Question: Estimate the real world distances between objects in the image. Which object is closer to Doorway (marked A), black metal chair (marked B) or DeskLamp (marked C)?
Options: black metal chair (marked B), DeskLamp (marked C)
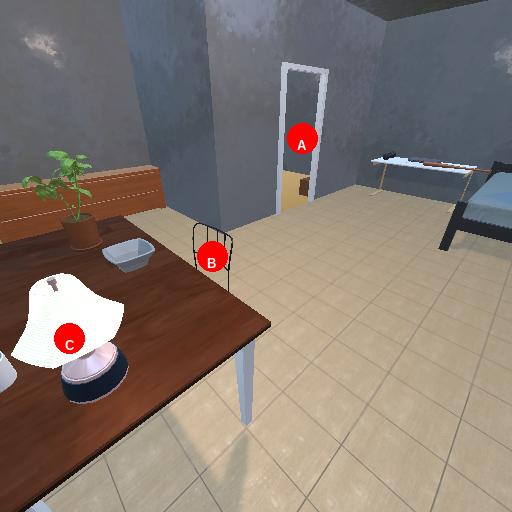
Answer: black metal chair (marked B)